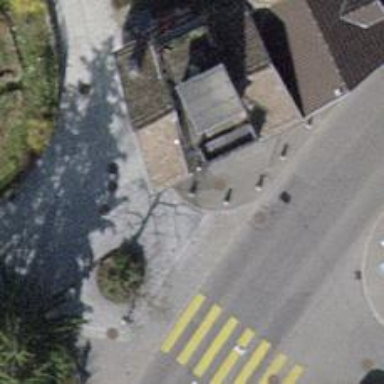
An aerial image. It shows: Concrete bollard that is unremovable.